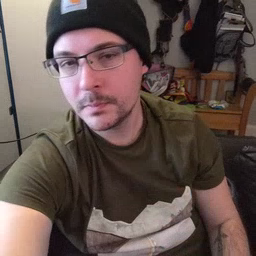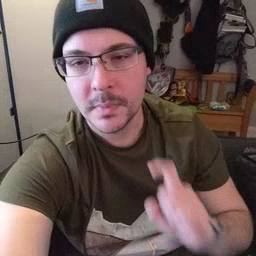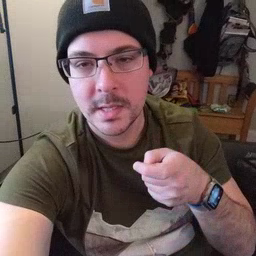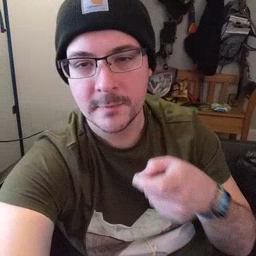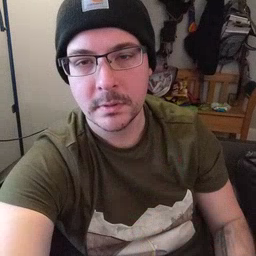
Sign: gift